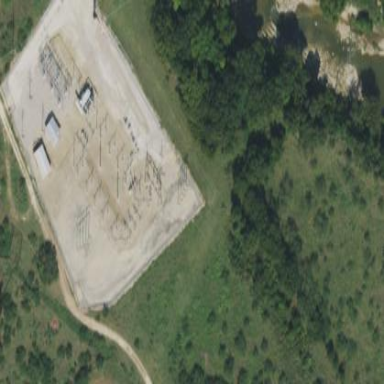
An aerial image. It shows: Fenced power substation at the transmission level.